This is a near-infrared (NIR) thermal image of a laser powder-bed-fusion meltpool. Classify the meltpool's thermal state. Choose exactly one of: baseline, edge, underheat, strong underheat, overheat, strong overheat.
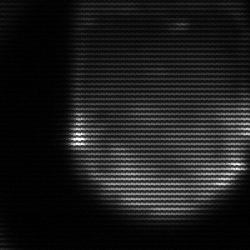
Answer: edge